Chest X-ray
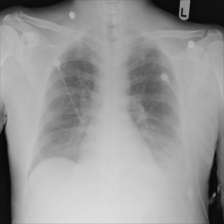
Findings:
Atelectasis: negative
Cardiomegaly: negative
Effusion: negative
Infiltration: negative
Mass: negative
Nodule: negative
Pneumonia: negative
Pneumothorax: negative
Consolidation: negative
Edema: negative
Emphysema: negative
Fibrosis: negative
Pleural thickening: negative
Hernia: negative